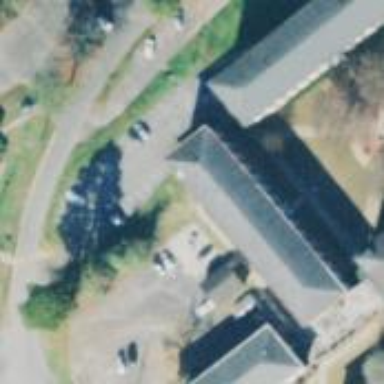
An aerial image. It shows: University building.